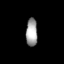
Tissue: lung
Cell type: Myeloid cells
Senescence score: 0.6222
Nuclear area (px): 312
Mean DAPI intensity: 161.452